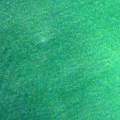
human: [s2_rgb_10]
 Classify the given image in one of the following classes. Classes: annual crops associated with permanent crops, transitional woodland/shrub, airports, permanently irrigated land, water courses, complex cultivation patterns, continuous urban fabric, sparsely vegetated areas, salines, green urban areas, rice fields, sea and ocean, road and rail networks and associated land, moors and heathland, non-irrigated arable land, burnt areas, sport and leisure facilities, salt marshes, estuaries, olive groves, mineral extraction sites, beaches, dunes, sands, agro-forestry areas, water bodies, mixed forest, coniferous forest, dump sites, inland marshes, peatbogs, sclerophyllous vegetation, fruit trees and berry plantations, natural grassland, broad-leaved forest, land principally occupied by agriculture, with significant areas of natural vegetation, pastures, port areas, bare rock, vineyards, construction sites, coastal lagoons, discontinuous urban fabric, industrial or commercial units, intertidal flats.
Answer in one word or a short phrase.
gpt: sea and ocean